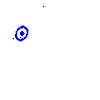
Particle: pion